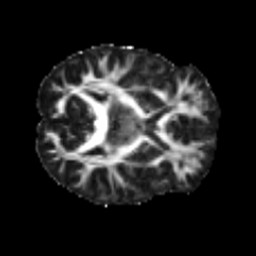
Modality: FA
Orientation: axial
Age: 37
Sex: male
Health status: healthy
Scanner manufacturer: siemens
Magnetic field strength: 3 T
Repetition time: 3.6 s
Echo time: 0.092 s